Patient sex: F
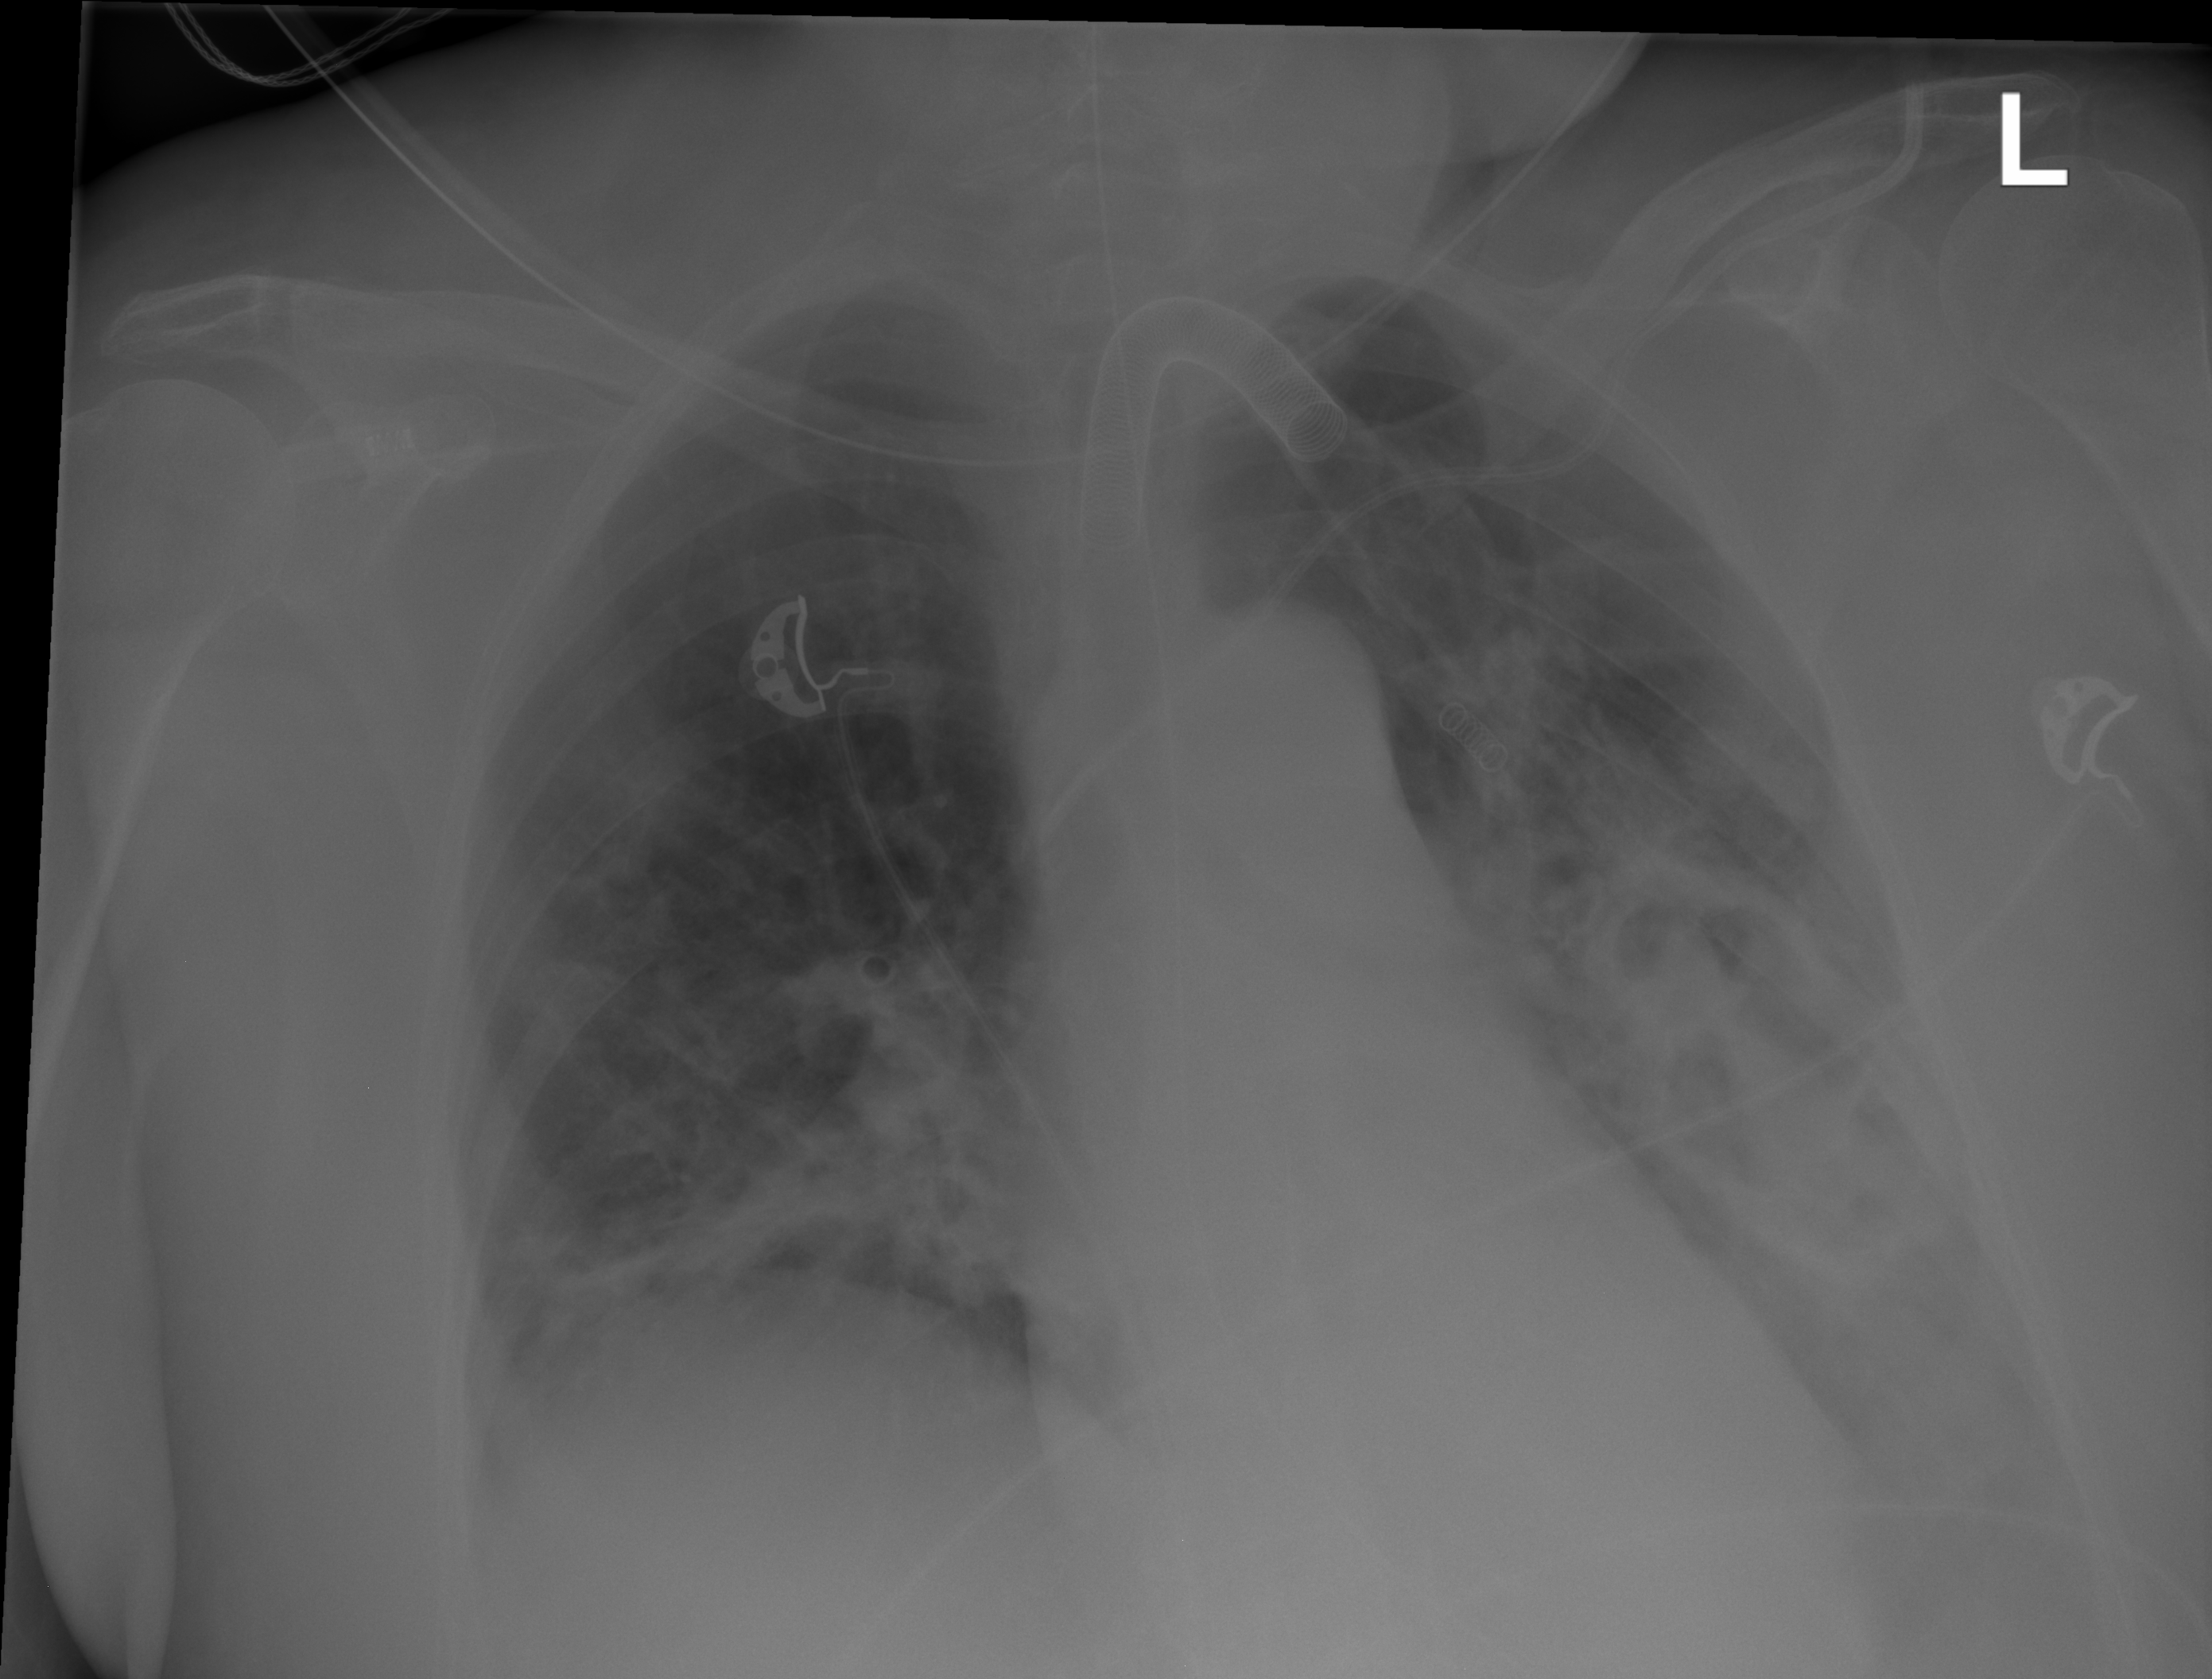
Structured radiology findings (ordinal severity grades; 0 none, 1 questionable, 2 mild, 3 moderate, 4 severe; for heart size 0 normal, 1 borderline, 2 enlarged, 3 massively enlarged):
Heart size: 0
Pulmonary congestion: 0
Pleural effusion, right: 0
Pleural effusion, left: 2
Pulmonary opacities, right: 3
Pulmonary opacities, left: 3
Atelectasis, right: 2
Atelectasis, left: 3